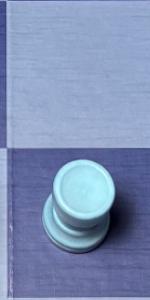
Label: Rook_White